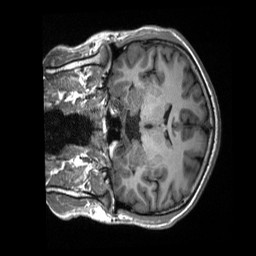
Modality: T1w
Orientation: coronal
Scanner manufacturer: siemens
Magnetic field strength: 3 T
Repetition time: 2.3 s
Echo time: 0.00232 s